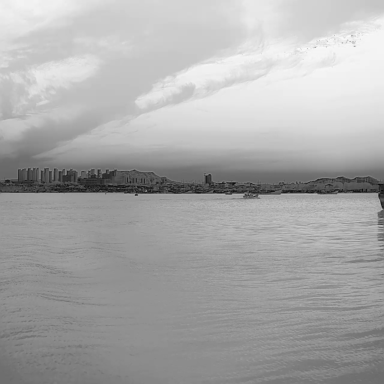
There are seven bulk_carriers in the infrared image.